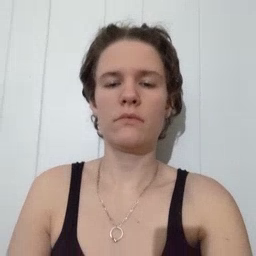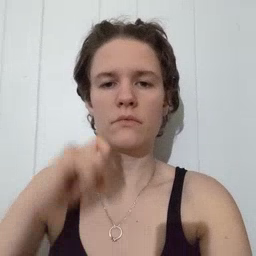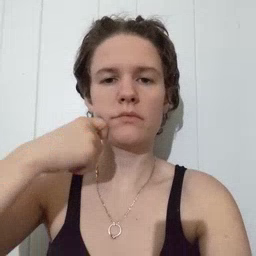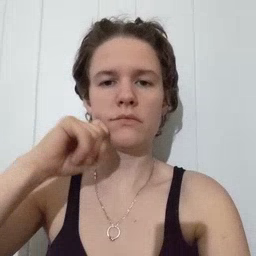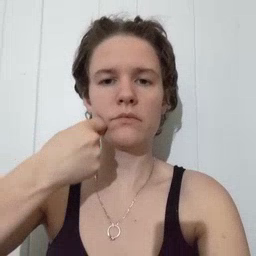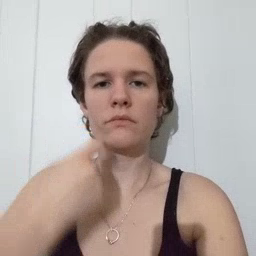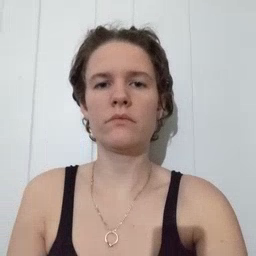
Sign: apple